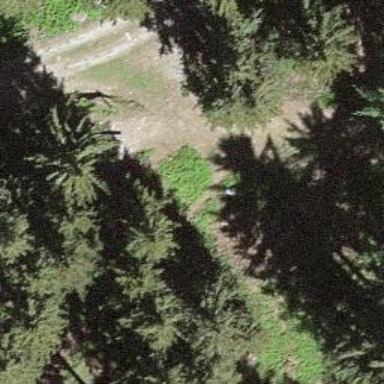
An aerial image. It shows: Picnic table located in leisure land area.